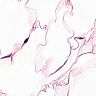
Metastatic tissue present: no